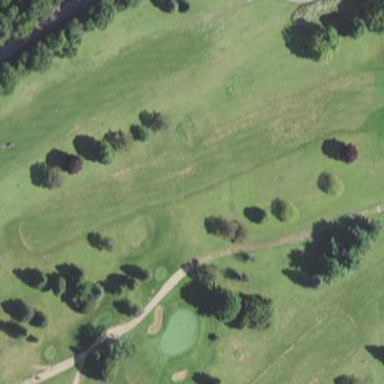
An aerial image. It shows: Golf fairway surrounded by grass.